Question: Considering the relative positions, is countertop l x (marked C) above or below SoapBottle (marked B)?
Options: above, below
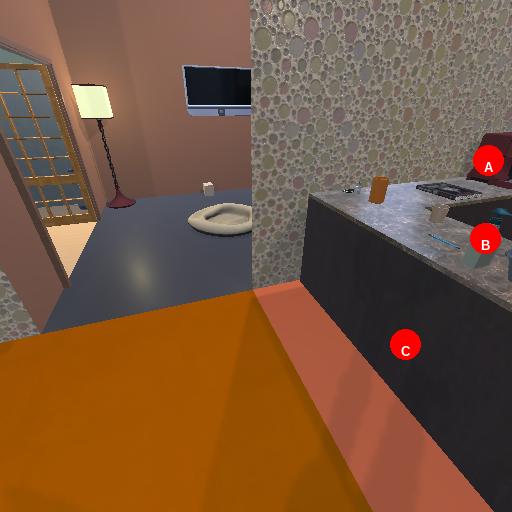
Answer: above